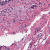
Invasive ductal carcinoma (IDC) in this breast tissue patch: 1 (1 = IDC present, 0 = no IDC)